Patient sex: M
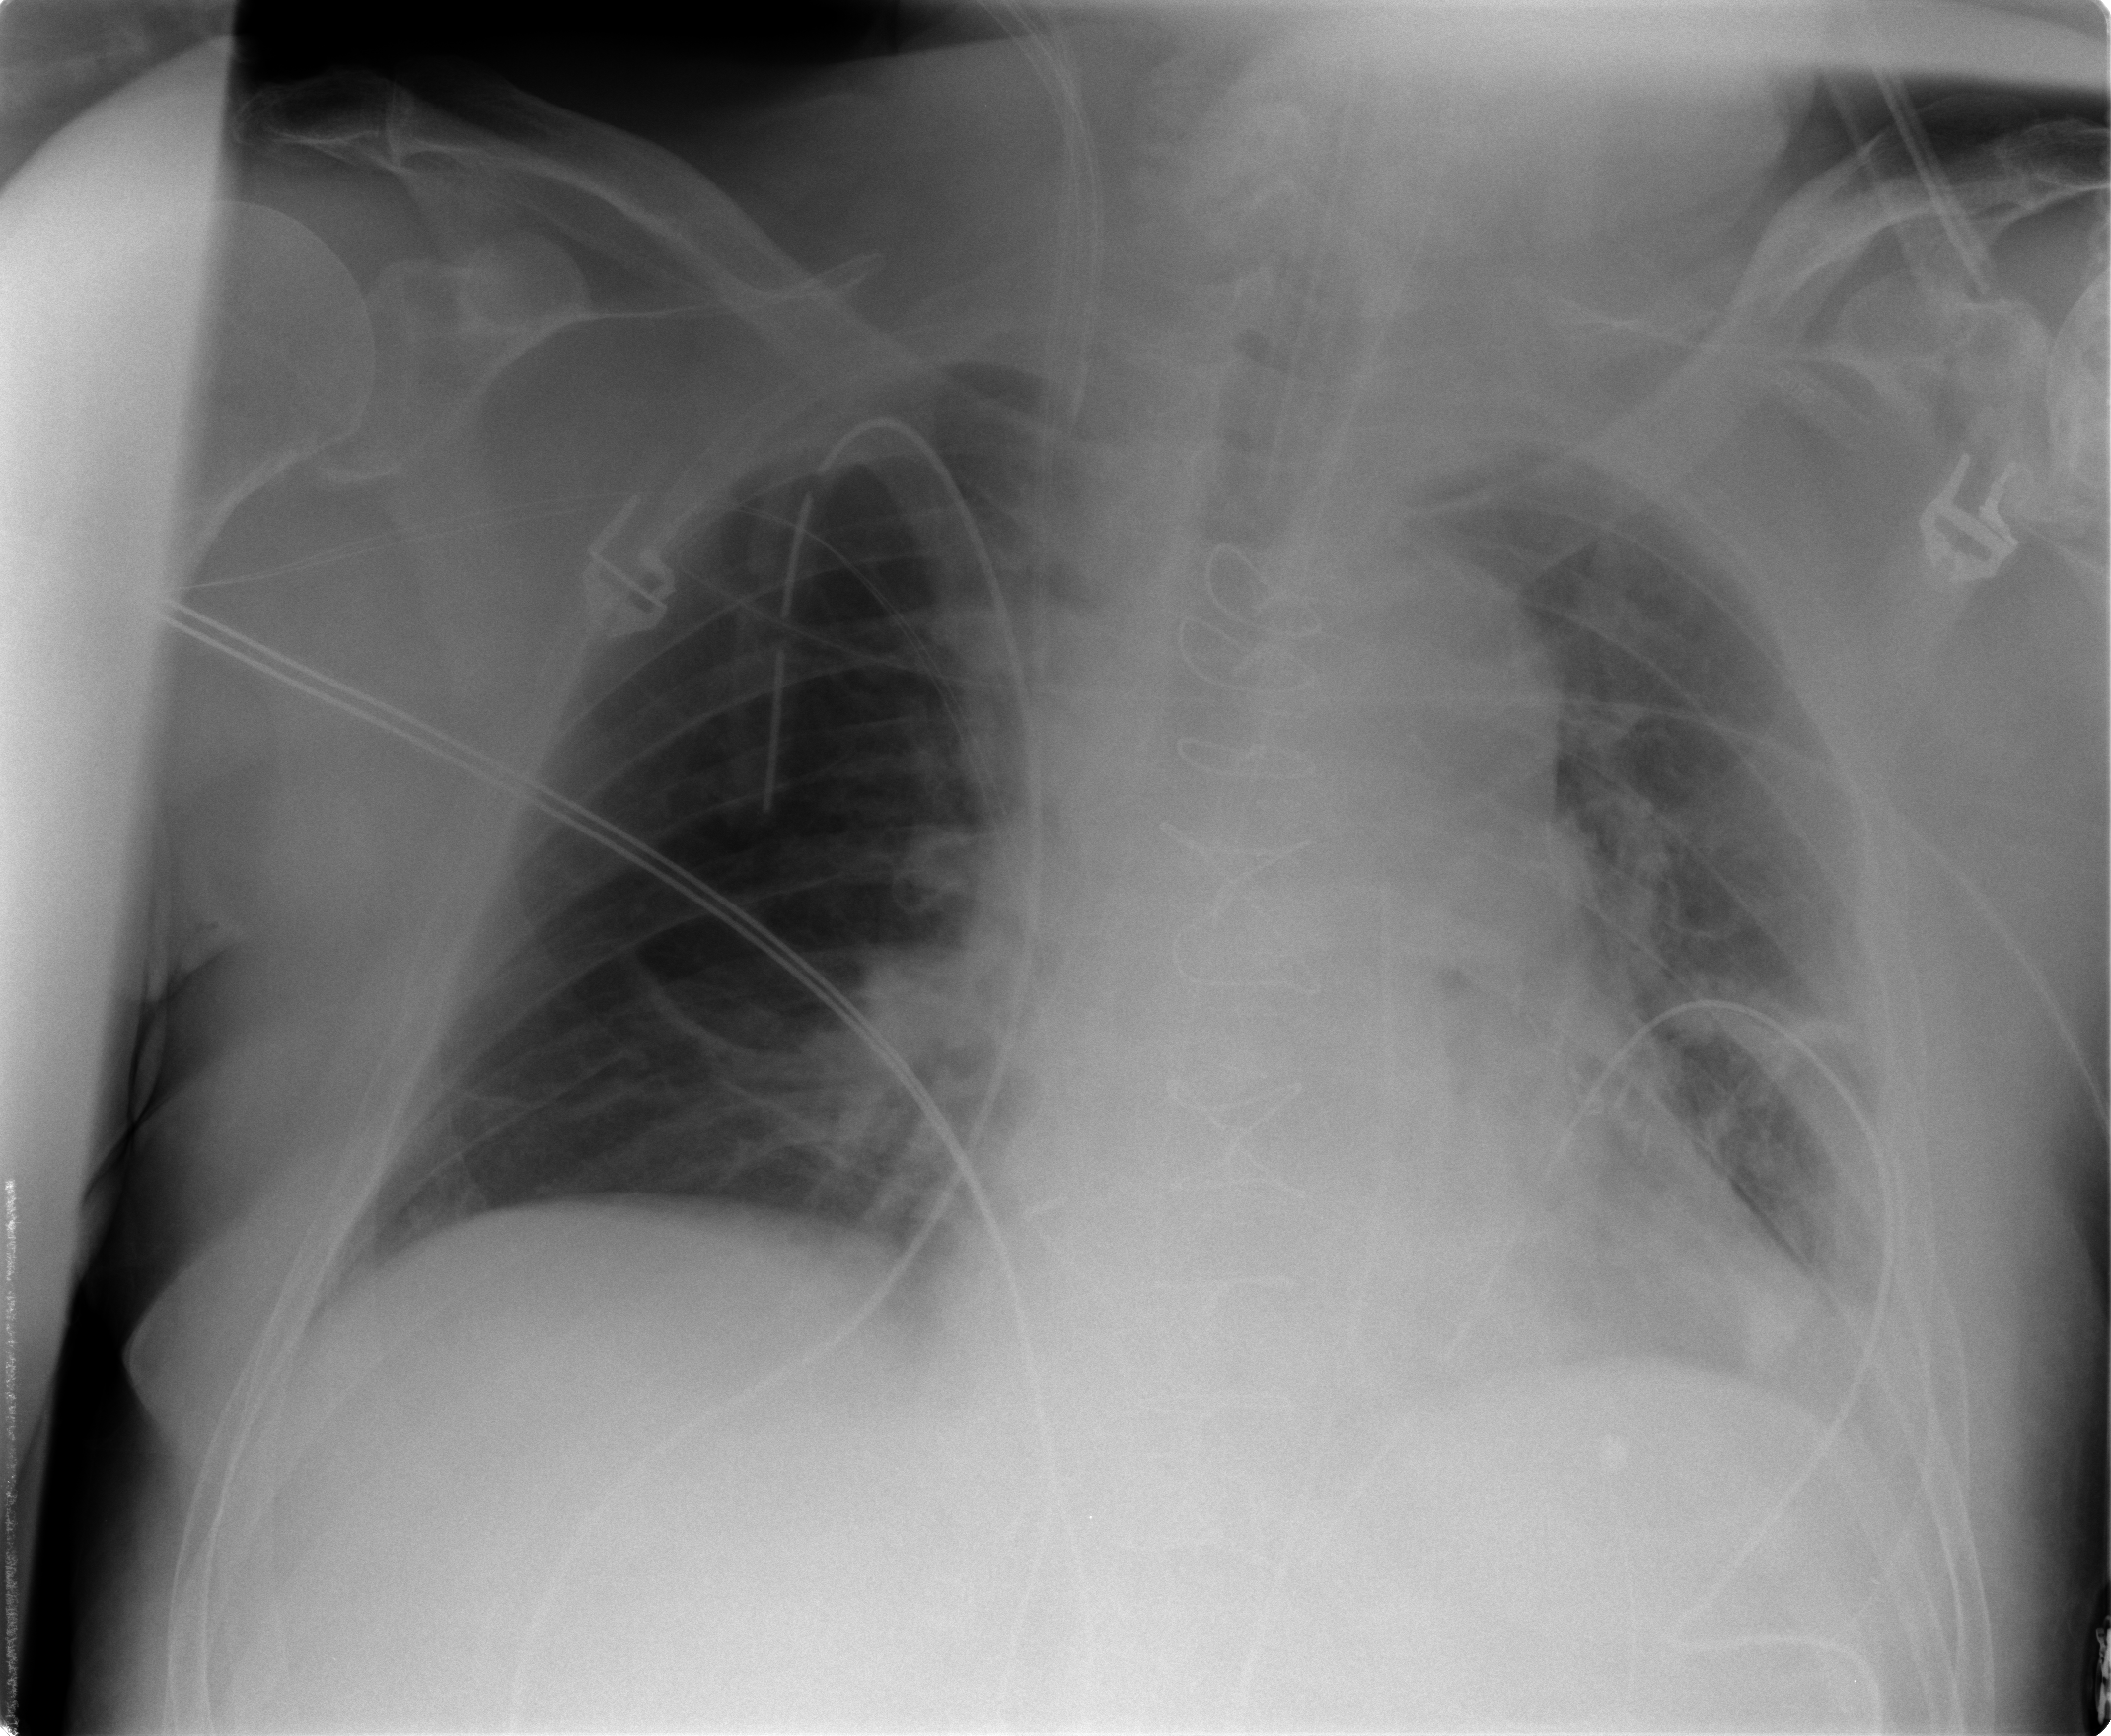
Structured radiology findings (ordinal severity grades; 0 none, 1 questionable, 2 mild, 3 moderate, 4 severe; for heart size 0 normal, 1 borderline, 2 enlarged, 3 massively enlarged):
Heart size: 2
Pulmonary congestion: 1
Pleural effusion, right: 0
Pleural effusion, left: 2
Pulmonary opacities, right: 0
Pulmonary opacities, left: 1
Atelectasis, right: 2
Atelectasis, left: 2